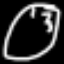
Label: clock